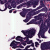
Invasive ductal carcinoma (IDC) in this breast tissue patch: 0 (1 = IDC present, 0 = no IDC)